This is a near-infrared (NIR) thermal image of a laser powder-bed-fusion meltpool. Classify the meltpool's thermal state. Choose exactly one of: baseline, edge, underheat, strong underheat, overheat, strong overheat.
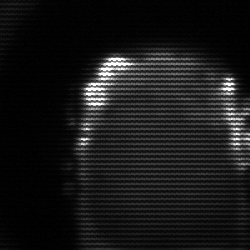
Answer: baseline